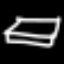
Label: bed